Question: I am using .png rounded corner image with entity tempalate as data thumbnail when I go to virtual mode... rounded corner image appearing with black square box (see screenshot for further understanding ).
'''
<img id="subway" crossorigin="anonymous" src="images/new/subway.png">
<a-entity id="links" layout="type: line; margin: 2.5" position="-5 4.6 -4">
<a-entity template="src: #link" data-src="#expense-subway" opacity="0.5" transparent="true" rotation="0 30 0" data-thumb="#subway" class="links"></a-entity>
</a-entity>
'''

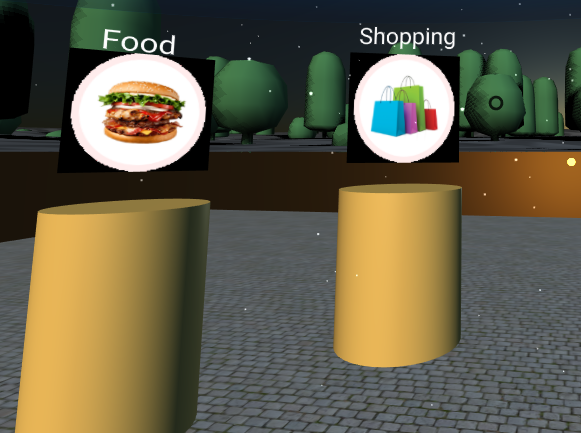
Answer: When an image should display areas as fully opaque and others as fully transparent, but nothing in between at 1%-99% transparency, you should keep the default opacity/transparency values ('opacity: 1.0; transparent: false;') on the 'material' component. This is called "mask" or "cutout" mode. Then, set the 'alphaTest' value as a threshold for which parts of the image are hidden. You'll want to tweak the value a bit, depending on the image, but in this case 'alphaTest: 0.25' looks reasonable to me.
<URL>